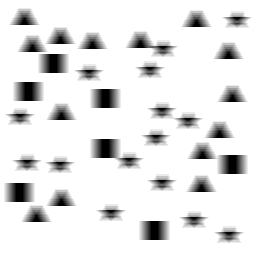
Squares: 7
Triangles: 14
Stars: 15
Total shapes: 36